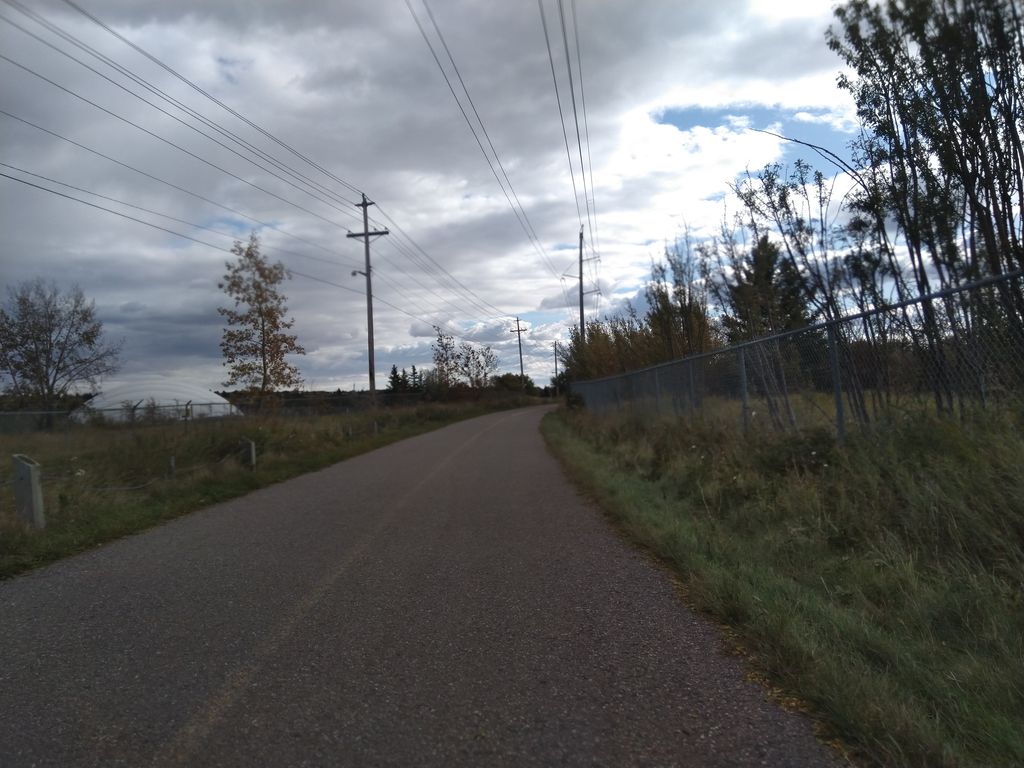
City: calgary